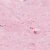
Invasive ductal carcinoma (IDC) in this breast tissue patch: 0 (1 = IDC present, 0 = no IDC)